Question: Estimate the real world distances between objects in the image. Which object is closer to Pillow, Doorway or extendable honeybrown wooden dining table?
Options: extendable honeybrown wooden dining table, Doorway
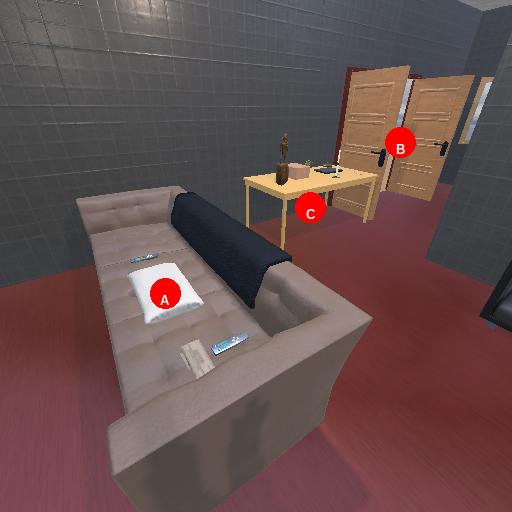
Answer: extendable honeybrown wooden dining table